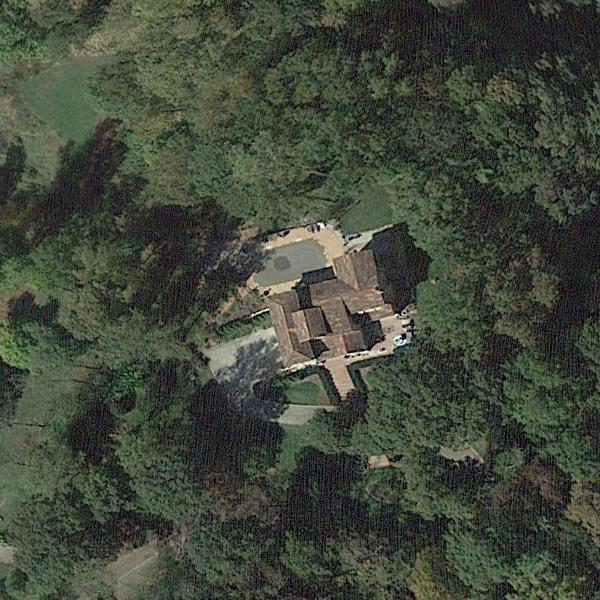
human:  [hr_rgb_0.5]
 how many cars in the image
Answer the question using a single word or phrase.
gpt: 0